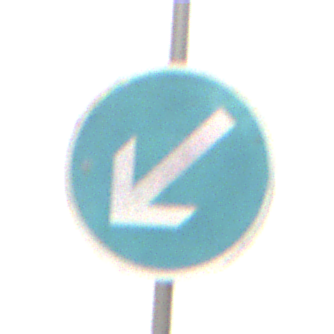
Verkehrszeichen: VorgeschriebeneVorbeifahrtLinks
Umgebung: Outdoor, Nature
Tageszeit: Midday
Wetter: Overcast
Licht: Natural
Jahreszeit: NotSpecified
Kontrast: LowContrast